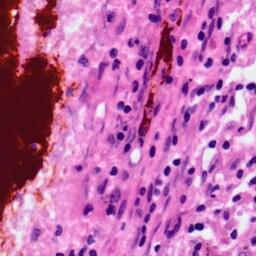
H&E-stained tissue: Lung